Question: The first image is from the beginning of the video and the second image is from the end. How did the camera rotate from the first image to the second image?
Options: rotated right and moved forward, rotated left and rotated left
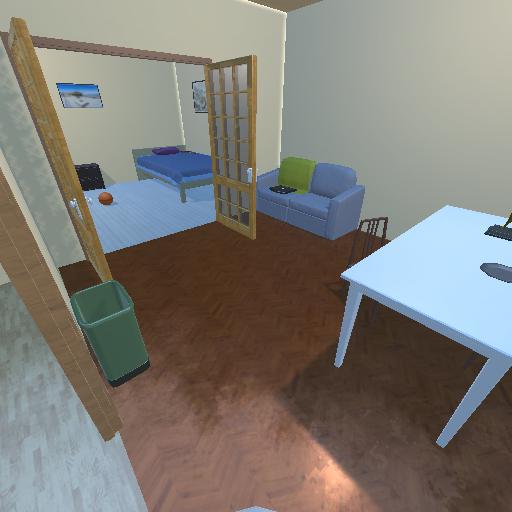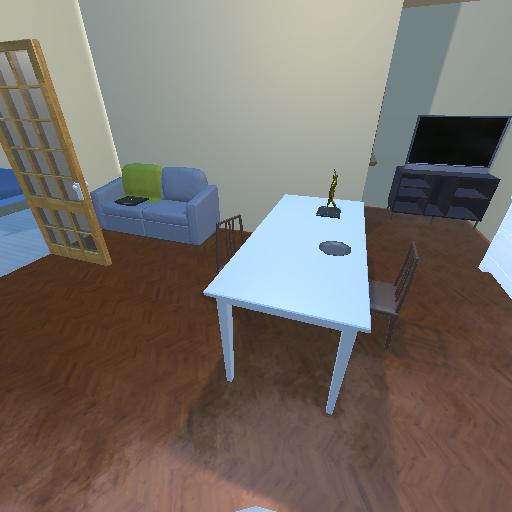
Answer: rotated right and moved forward